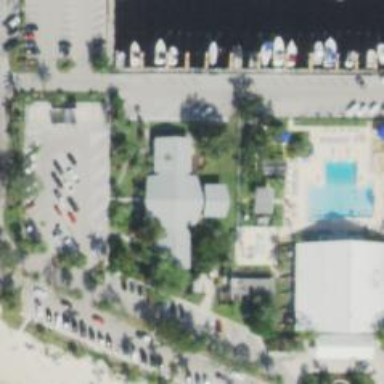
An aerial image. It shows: Marina on leisure land.